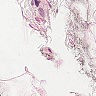
Metastatic tissue present: no